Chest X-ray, PA view. Patient: 70 years old, sex M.
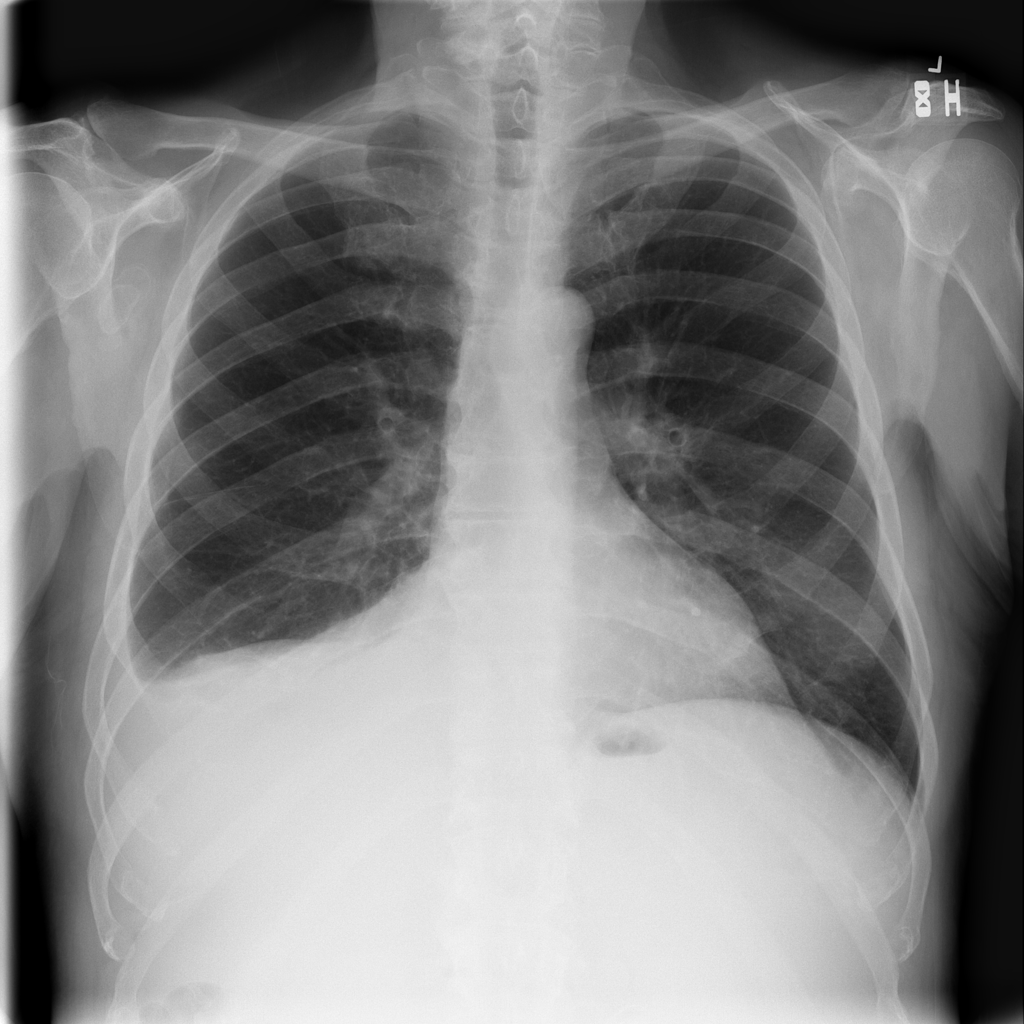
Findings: Effusion